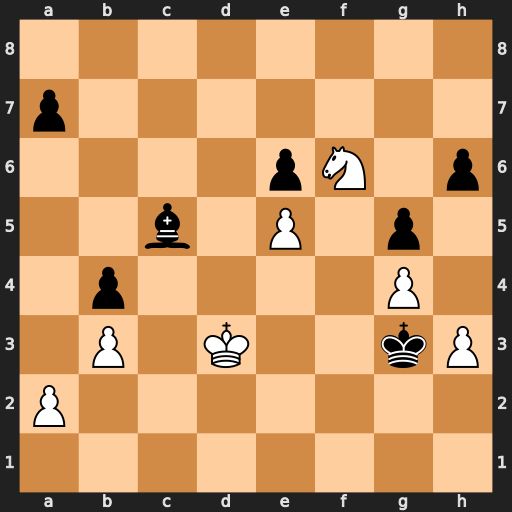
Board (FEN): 8/p7/4pN1p/2b1P1p1/1p4P1/1P1K2kP/P7/8
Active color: w
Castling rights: -
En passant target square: -
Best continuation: Ne4+ Kf4 Nxc5